Question: In pgAdmin, When I am open view table data, popup window are opened with title: 'edit table data without primary key', please see screenshot.
I add primary key column on table:
'''
alter table users add column id bigserial primary key
'''
though, this popup window still opened, when trying view table data.
Cann you tell me please what is wrong here?
postgresql version is '9.3'
pgAdmin version is '1.18.1'

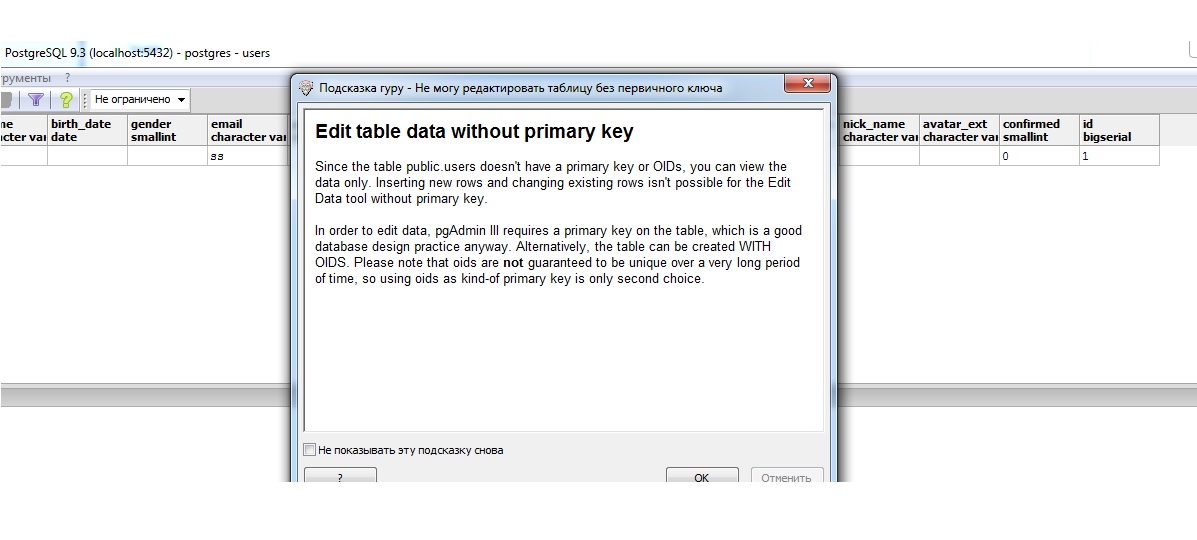
Answer: pgAdmin takes a look at the database when you open it and then you are working with that snapshot. Any changes made will only be visible to pgAdmin after you do a "refresh". This is a right-click menu option on most objects in the object tree.
So even while you know you have changed the table and the changes are in the database (you can use the SQL editor to verify that), pgAdmin doesn't - an object tree refresh (in your case on your table 'users') fixes that.